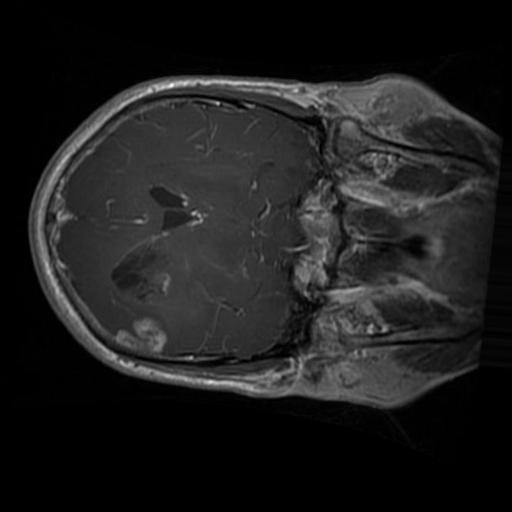
Label: brain_glioma